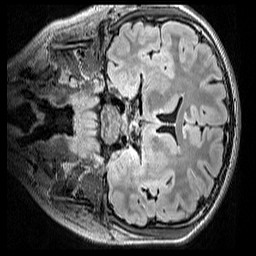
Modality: FLAIR
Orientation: coronal
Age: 13
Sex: male
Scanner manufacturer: siemens
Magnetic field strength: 3 T
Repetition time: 5 s
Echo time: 0.388 s